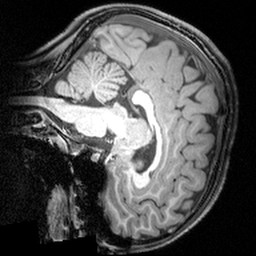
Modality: T1w
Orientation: sagittal
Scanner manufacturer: siemens
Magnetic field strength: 3 T
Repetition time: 1.9 s
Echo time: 0.00397 s